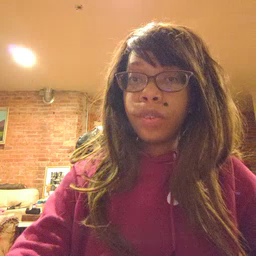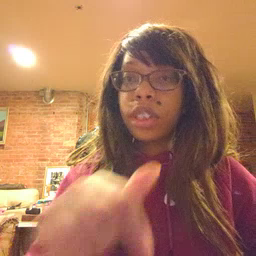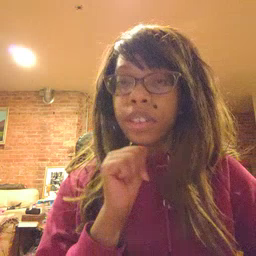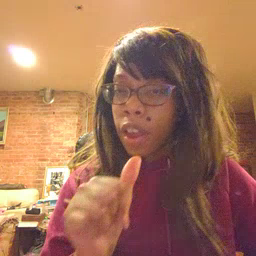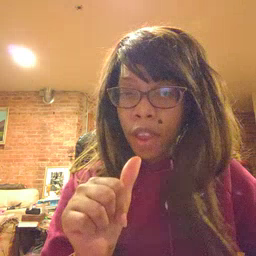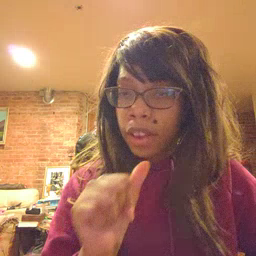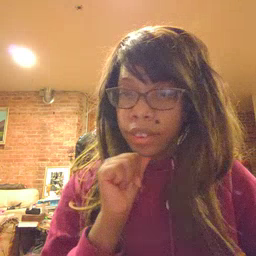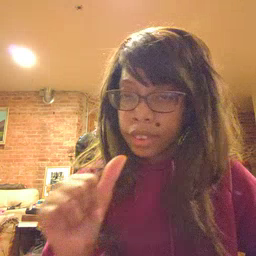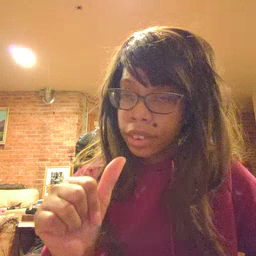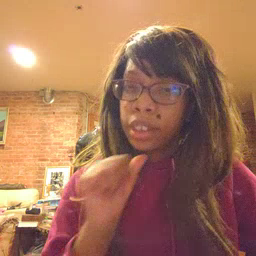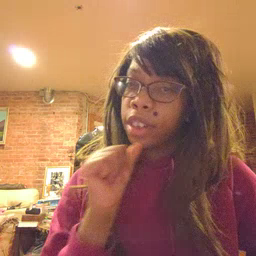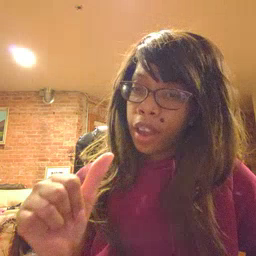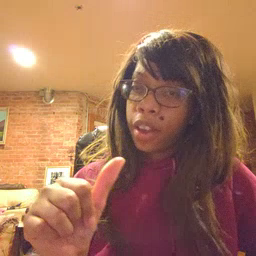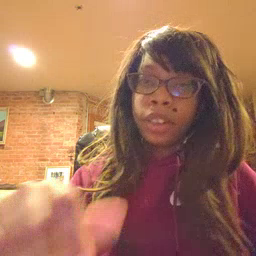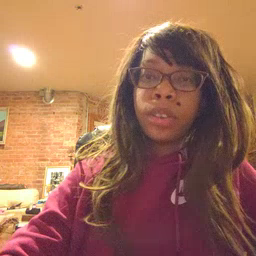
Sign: not